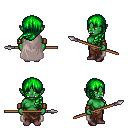
a pixel art fantasy rpg character, female body template, orc, green skin, gray cape, robe skirt, green left-swept hairstyle, leather bracers, maroon shoes, spear, four views (front, back, left, right), 2x2 character sprite sheet, small pixel art, hard edges, no anti-aliasing